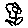
Label: flower